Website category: auto
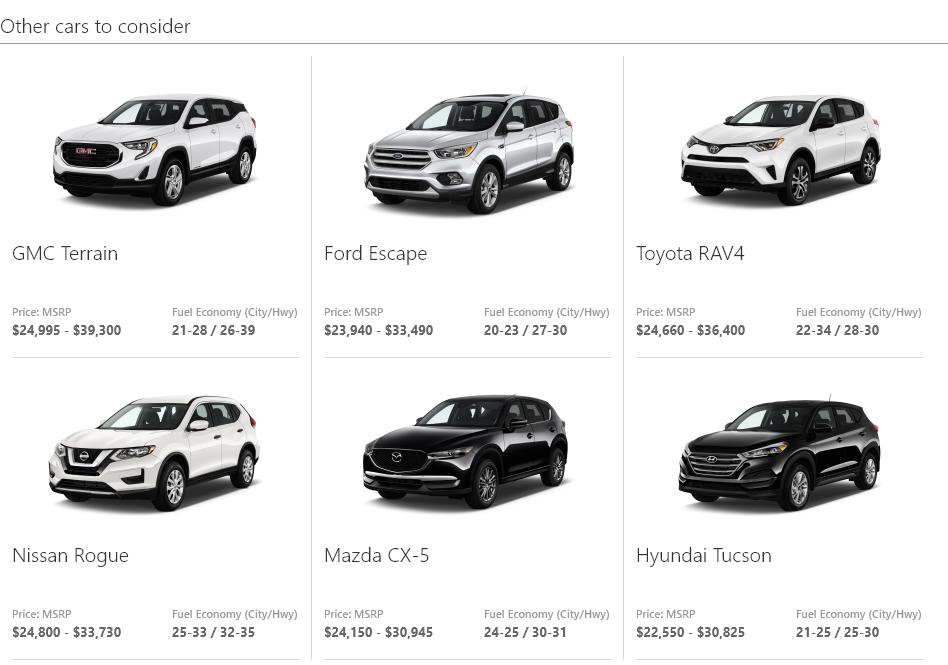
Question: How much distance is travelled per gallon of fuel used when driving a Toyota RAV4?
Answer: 22-34 / 28-30

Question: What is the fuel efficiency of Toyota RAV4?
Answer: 22-34 / 28-30

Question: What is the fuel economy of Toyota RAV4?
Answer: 22-34 / 28-30

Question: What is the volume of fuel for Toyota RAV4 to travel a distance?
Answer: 22-34 / 28-30

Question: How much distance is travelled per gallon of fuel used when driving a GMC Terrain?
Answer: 21-28 / 26-39

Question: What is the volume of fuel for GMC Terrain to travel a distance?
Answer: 21-28 / 26-39

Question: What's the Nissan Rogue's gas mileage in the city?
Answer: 25-33

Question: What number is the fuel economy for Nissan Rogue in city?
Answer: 25-33

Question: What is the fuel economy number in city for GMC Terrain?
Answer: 21-28

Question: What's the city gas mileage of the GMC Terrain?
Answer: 21-28

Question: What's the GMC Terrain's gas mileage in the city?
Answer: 21-28

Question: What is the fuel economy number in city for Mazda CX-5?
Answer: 24-25

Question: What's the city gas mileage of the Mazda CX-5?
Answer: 24-25

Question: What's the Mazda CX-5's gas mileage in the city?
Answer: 24-25

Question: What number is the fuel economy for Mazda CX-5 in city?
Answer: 24-25

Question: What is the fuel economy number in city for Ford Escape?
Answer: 20-23

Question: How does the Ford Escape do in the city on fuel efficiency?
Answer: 20-23

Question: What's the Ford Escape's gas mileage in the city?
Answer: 20-23

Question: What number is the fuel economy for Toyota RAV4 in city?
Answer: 22-34

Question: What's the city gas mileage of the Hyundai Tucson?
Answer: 21-25

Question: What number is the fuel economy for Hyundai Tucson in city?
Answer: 21-25

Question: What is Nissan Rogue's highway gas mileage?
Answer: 32-35

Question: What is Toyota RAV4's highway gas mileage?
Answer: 28-30

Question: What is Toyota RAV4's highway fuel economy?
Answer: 28-30

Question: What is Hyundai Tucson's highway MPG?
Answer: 25-30

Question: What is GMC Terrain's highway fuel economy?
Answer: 26-39

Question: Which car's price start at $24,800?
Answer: Nissan Rogue

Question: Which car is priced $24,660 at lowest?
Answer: Toyota RAV4

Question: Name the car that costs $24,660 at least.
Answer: Toyota RAV4

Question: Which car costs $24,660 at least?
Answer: Toyota RAV4

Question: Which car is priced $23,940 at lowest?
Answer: Ford Escape

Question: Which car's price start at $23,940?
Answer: Ford Escape

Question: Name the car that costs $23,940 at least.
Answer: Ford Escape

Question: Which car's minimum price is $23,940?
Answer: Ford Escape

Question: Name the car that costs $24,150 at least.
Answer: Mazda CX-5

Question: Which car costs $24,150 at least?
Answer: Mazda CX-5

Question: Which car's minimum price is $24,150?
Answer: Mazda CX-5

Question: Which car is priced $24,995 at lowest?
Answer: GMC Terrain

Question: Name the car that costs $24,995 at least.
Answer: GMC Terrain

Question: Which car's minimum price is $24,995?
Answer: GMC Terrain

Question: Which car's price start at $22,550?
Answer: Hyundai Tucson

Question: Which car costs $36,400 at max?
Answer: Toyota RAV4

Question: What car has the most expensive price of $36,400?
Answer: Toyota RAV4

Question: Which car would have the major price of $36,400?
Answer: Toyota RAV4

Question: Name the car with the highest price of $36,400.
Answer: Toyota RAV4

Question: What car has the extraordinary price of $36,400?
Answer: Toyota RAV4

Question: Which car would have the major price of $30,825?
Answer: Hyundai Tucson

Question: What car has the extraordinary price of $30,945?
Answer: Mazda CX-5

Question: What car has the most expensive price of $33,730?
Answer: Nissan Rogue

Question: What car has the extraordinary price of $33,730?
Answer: Nissan Rogue

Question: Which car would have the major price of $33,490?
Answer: Ford Escape

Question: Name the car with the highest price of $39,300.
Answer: GMC Terrain

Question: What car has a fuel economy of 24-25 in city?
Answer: Mazda CX-5

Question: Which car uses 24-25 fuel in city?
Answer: Mazda CX-5

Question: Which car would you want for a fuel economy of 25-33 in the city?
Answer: Nissan Rogue

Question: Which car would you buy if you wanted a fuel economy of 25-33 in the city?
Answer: Nissan Rogue

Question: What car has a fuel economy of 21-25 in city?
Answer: Hyundai Tucson

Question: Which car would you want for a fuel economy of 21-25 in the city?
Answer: Hyundai Tucson

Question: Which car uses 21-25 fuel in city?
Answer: Hyundai Tucson

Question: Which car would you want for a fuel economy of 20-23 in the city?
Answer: Ford Escape

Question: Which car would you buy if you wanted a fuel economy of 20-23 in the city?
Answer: Ford Escape

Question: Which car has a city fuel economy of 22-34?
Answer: Toyota RAV4

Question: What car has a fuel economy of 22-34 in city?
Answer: Toyota RAV4

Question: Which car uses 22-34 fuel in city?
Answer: Toyota RAV4